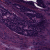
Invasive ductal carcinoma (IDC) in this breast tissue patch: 0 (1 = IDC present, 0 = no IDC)